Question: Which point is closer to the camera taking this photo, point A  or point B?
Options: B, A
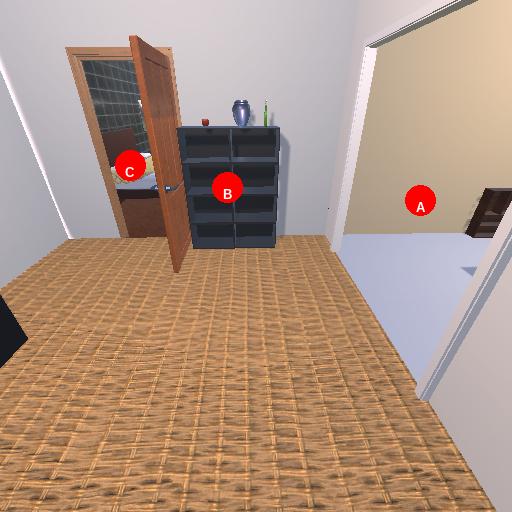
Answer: B